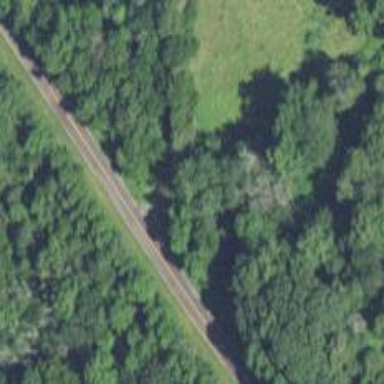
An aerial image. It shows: Culvert tunnel.